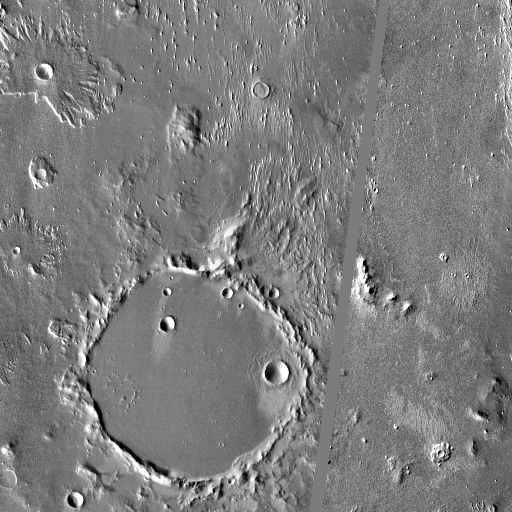
Crater classes present: Background, Other, Layered